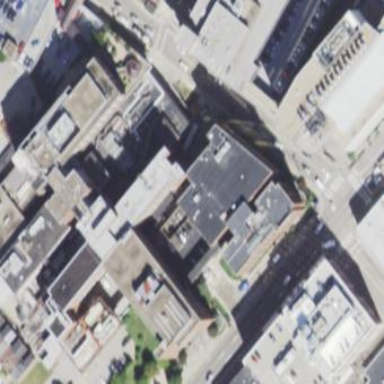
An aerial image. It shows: Hospital building.